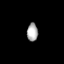
Tissue: prostate
Cell type: T cells
Senescence score: 0.3049
Nuclear area (px): 189
Mean DAPI intensity: 175.021